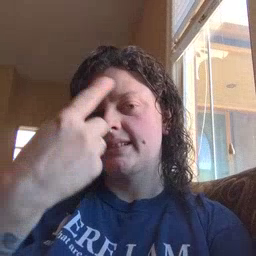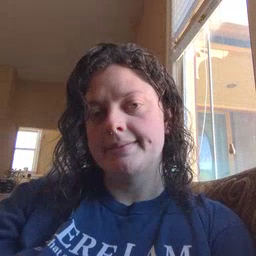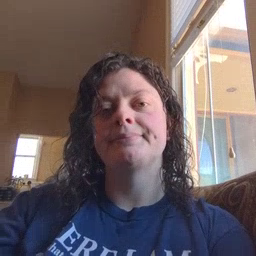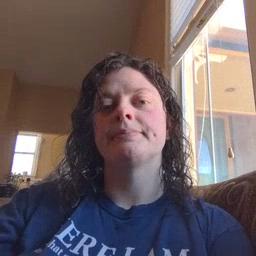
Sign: face